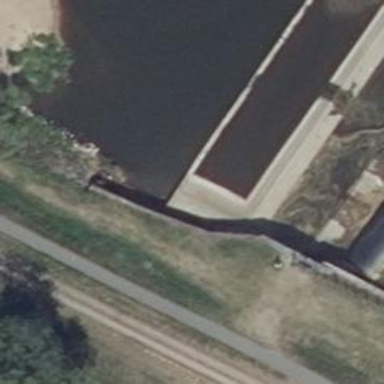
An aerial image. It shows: Weir along the waterway.